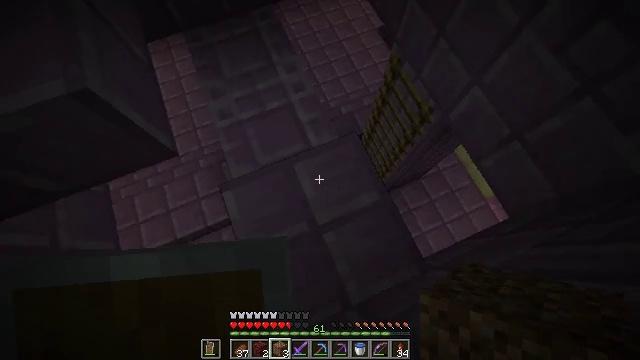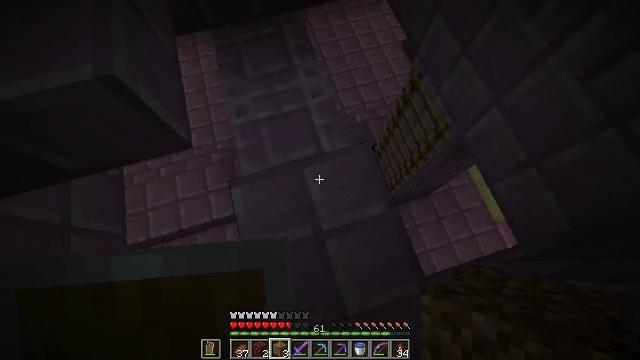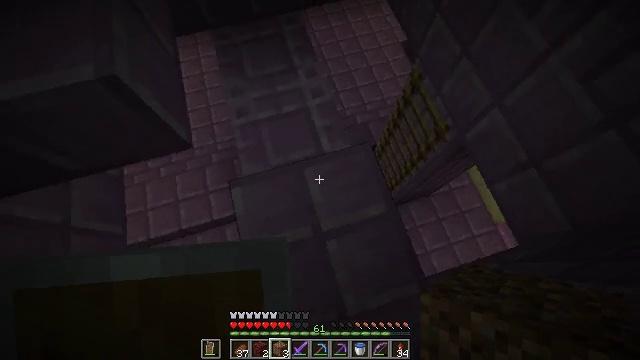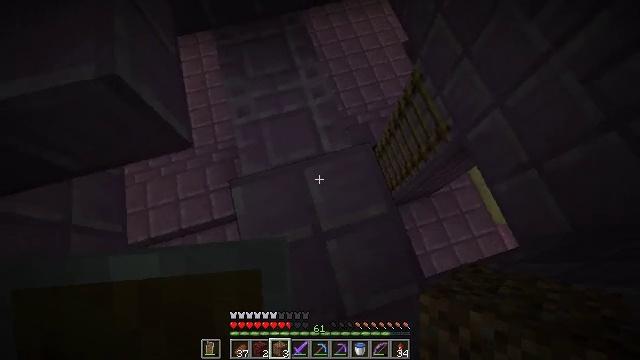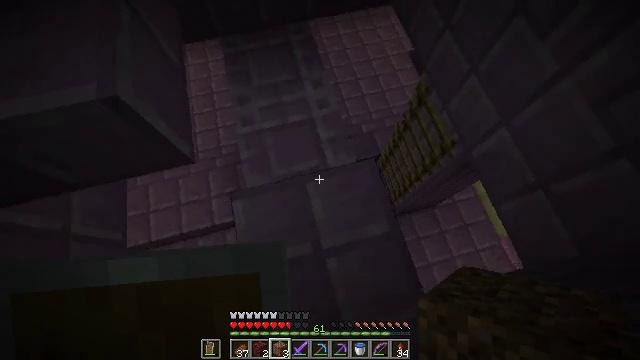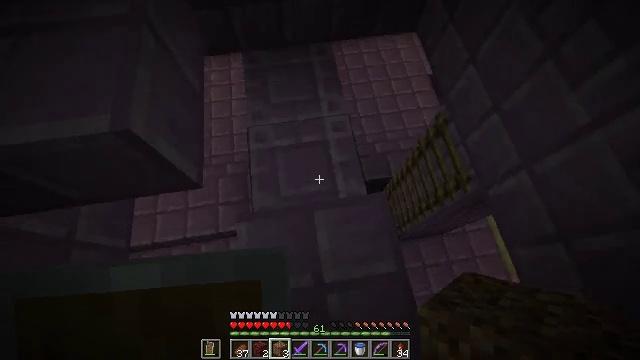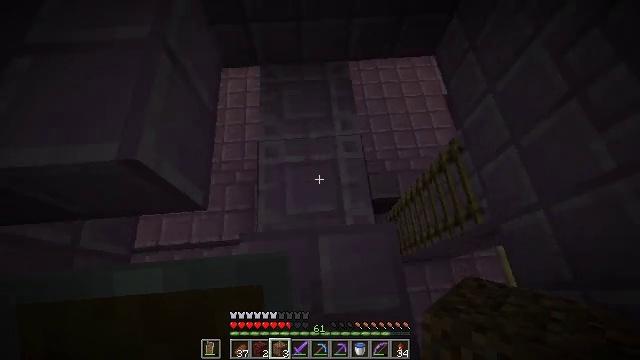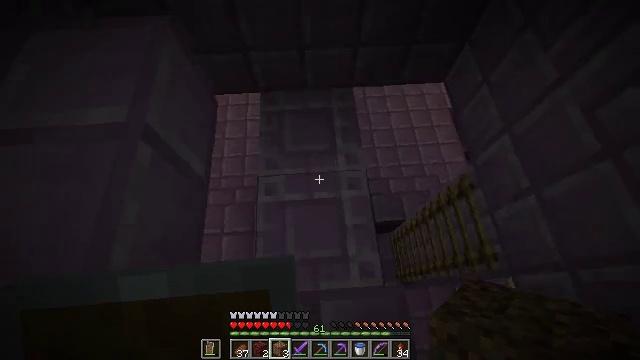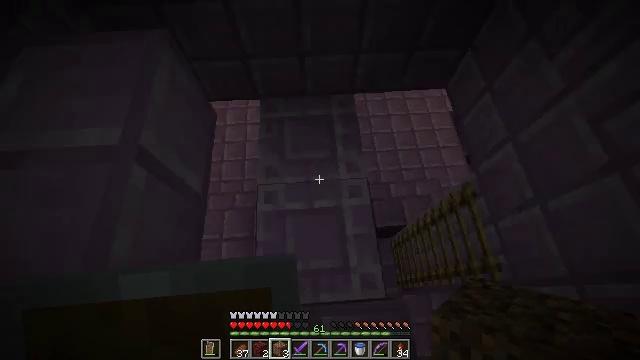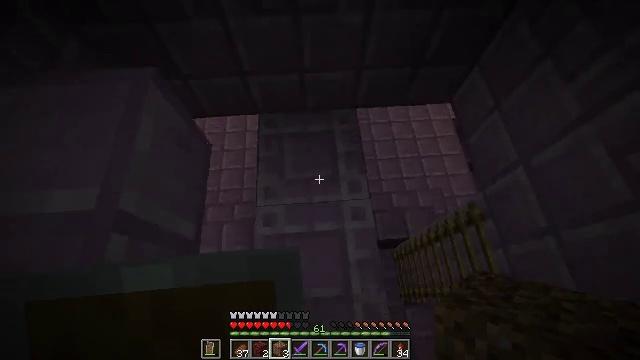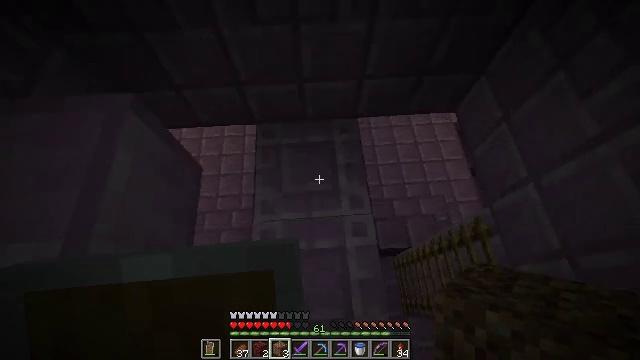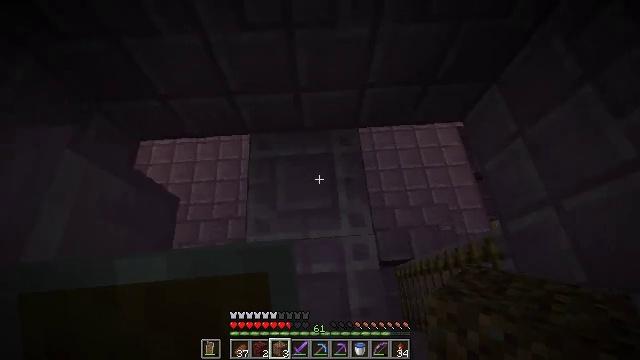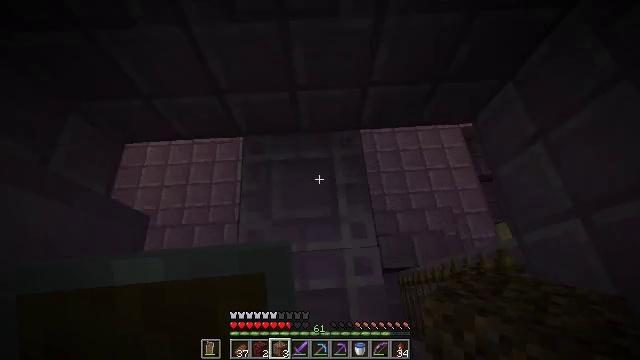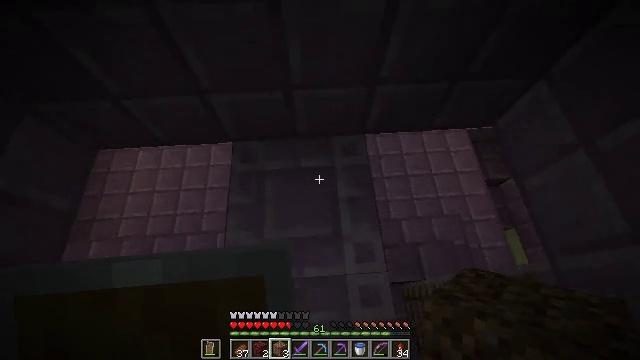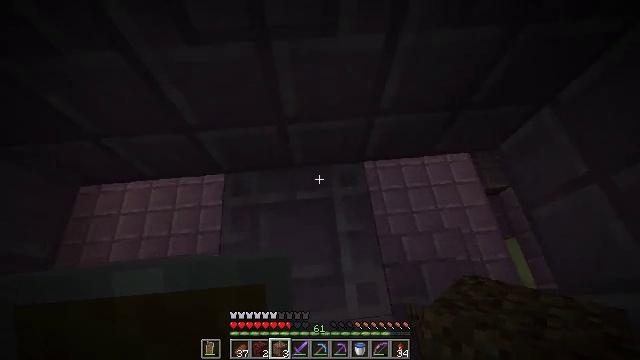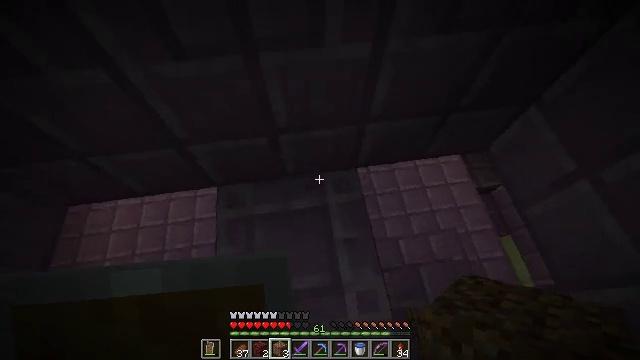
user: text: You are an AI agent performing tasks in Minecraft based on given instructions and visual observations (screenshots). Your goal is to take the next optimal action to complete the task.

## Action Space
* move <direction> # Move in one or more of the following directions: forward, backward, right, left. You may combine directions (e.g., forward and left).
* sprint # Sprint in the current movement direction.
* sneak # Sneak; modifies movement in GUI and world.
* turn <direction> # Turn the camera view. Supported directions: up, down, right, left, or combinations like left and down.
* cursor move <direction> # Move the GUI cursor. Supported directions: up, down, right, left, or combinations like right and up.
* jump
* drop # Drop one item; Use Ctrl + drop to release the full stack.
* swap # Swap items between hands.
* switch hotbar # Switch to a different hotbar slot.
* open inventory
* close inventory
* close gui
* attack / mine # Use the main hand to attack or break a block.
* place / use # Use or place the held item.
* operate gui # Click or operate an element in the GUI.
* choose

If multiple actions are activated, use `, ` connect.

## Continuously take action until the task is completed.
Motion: motion action
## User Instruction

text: Collect the glowing end rod.
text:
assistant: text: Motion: turn left and up
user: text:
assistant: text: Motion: no_op
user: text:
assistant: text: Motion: no_op
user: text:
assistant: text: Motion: move forward, turn left
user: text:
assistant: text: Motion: move forward, turn left and up
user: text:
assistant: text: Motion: move forward, turn left and up
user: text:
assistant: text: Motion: move forward
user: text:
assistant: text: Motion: move forward
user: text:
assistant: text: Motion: move forward
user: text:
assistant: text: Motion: move forward
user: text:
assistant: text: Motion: move forward
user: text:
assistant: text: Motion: move forward
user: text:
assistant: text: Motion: no_op
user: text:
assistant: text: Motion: turn right and up
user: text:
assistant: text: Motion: turn right and up
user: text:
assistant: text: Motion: turn right and up
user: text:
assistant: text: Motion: turn right
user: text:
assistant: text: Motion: turn right
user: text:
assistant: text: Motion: move forward and move right
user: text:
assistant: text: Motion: move forward and move right
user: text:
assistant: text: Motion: move forward and move right
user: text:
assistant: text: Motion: move forward and move right
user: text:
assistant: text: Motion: move forward and move right, turn left
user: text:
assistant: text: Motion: move forward and move right
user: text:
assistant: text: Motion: move forward and move right
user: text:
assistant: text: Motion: move forward and move right
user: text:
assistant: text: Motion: no_op
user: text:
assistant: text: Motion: no_op
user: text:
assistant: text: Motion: no_op
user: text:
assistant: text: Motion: no_op